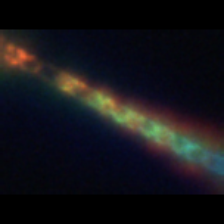
Taxon: Leptocylindrus
Group: Diatoms